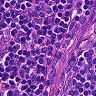
Metastatic tissue present: no